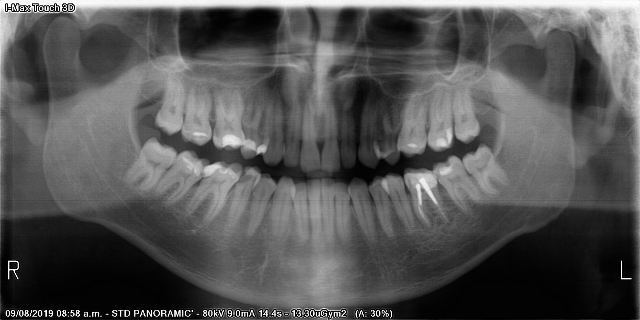
adult